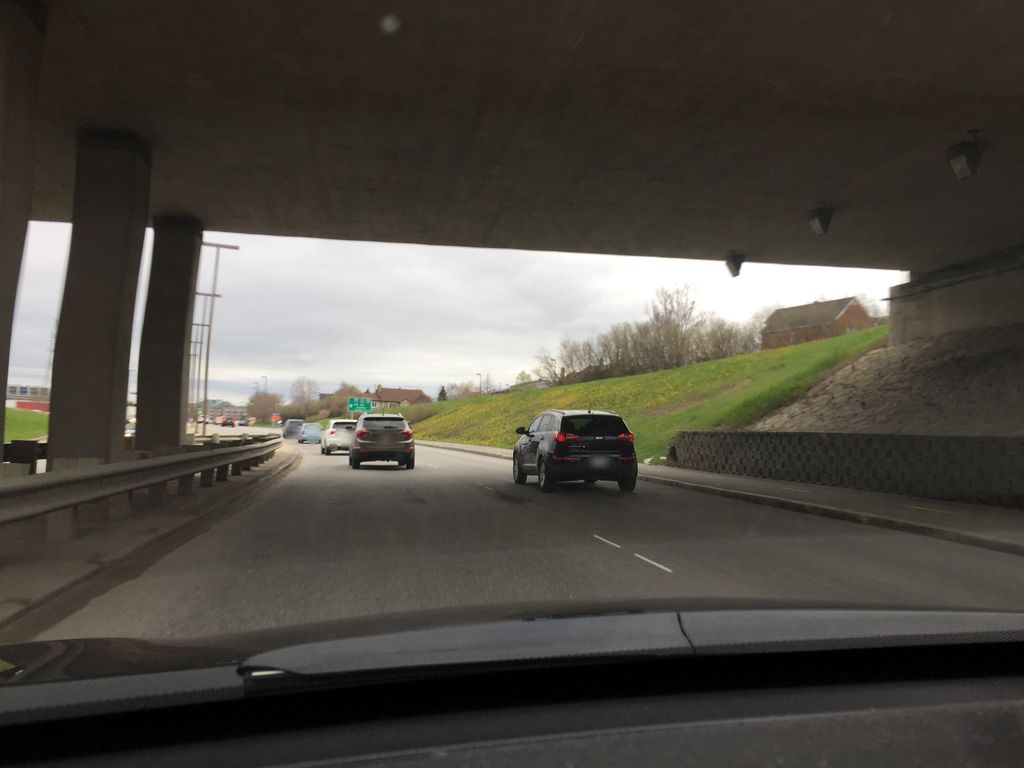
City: quebec_city